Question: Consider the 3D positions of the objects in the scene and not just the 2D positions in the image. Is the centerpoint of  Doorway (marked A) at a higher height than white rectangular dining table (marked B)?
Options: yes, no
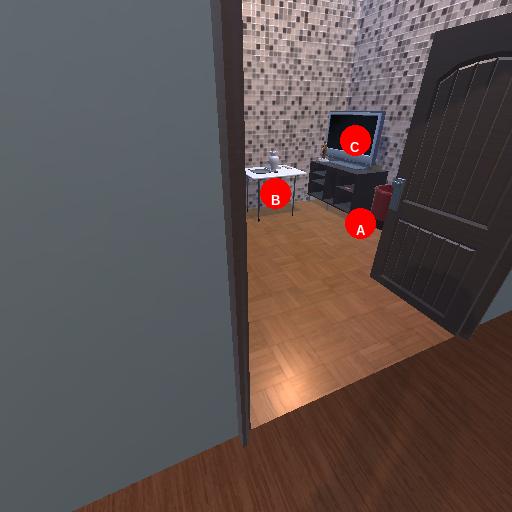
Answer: yes